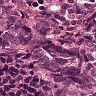
Metastatic tissue present: yes